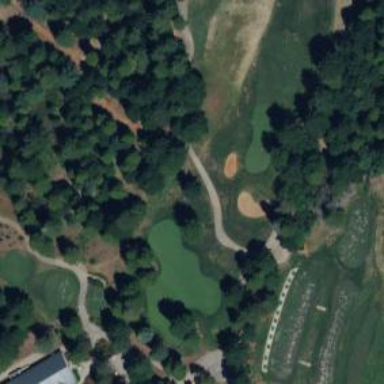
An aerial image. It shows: Rough area in golf course.